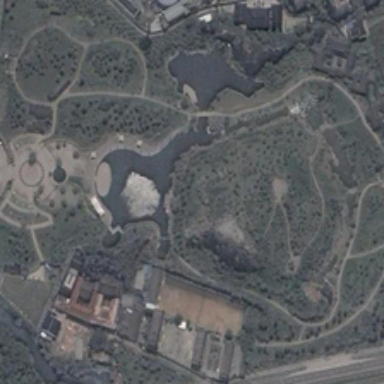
Many green trees and a pond are in a park near several buildings and a road .